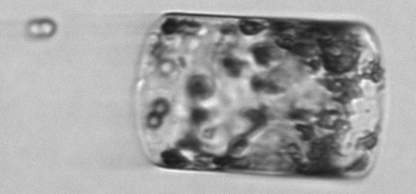
Label: Guinardia_flaccida